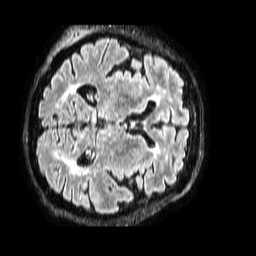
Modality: FLAIR
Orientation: axial
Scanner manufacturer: philips
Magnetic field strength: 1.5 T
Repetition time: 4.8 s
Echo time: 0.3 s